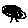
Label: tree